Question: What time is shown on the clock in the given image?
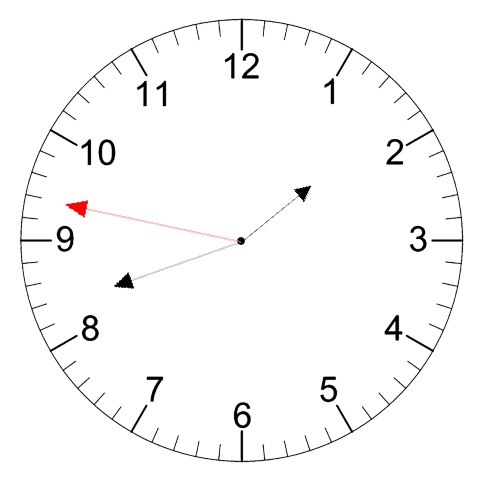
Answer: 01:41:47